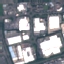
Land use / land cover: Industrial